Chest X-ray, PA view. Patient: 34 years old, sex F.
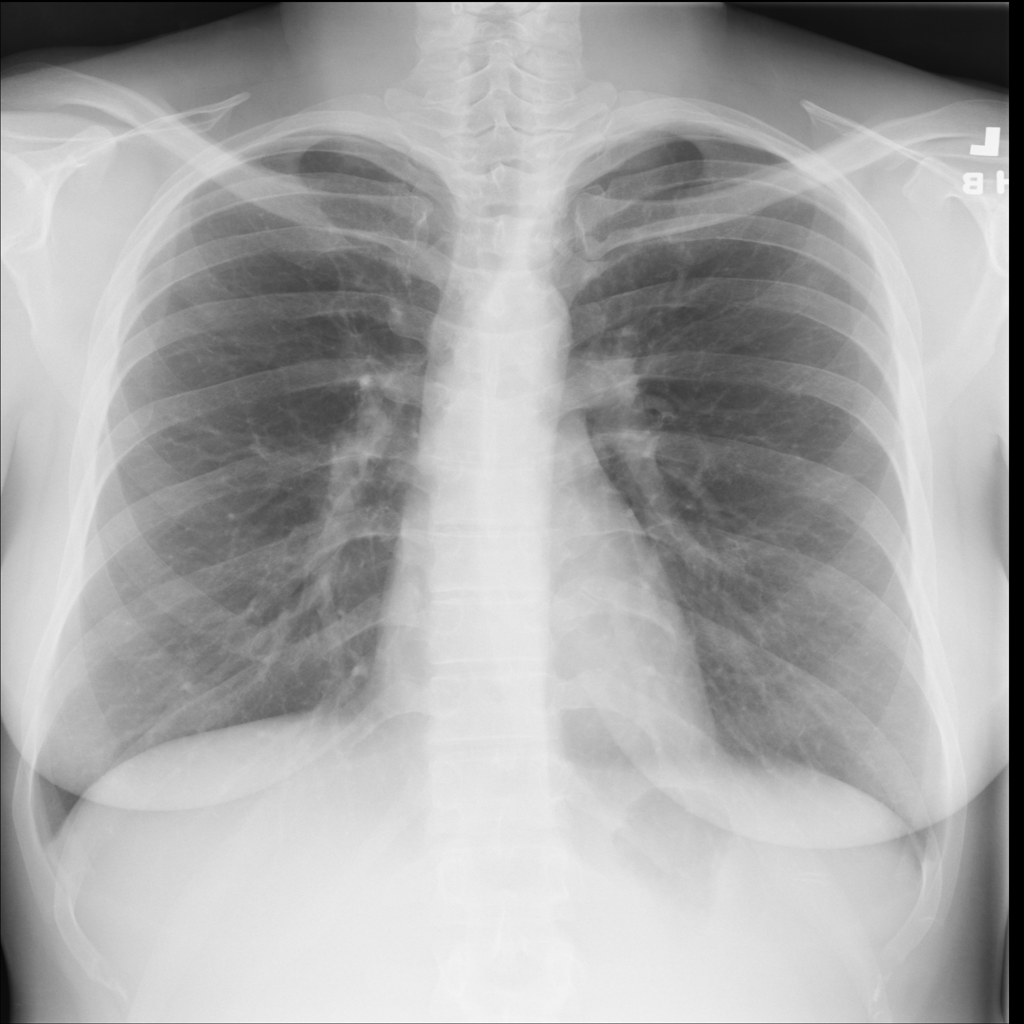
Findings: No Finding